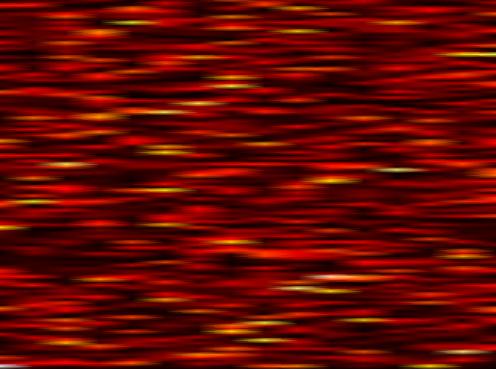
Label: FBMC